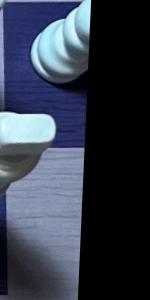
Label: Empty